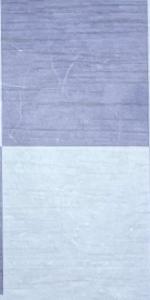
Label: Empty